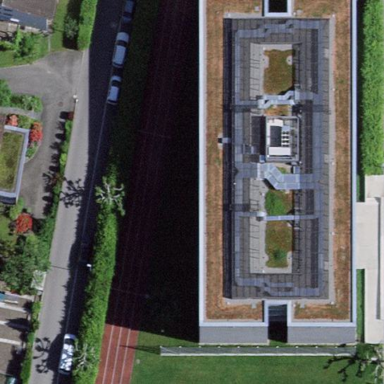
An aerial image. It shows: Grey school building with flat roof.